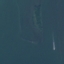
Label: SeaLake